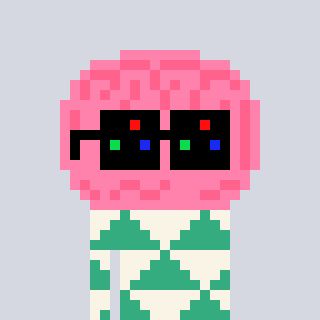
a pixel art character with square black sunglasses, a brain-shaped head and a teal-colored body on a cool background